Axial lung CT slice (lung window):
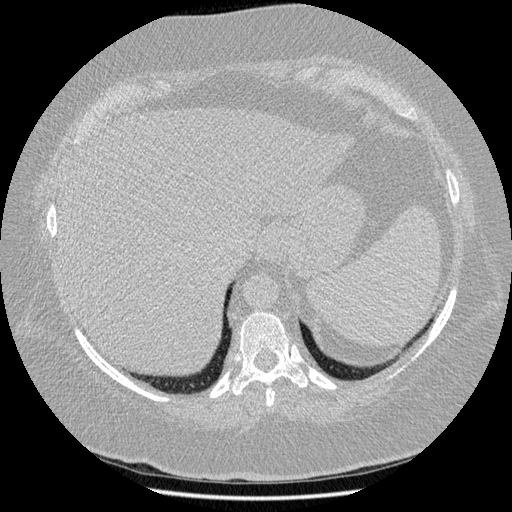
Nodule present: no